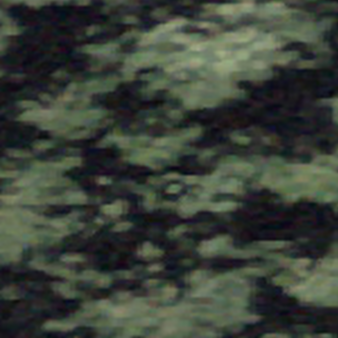
Label: other